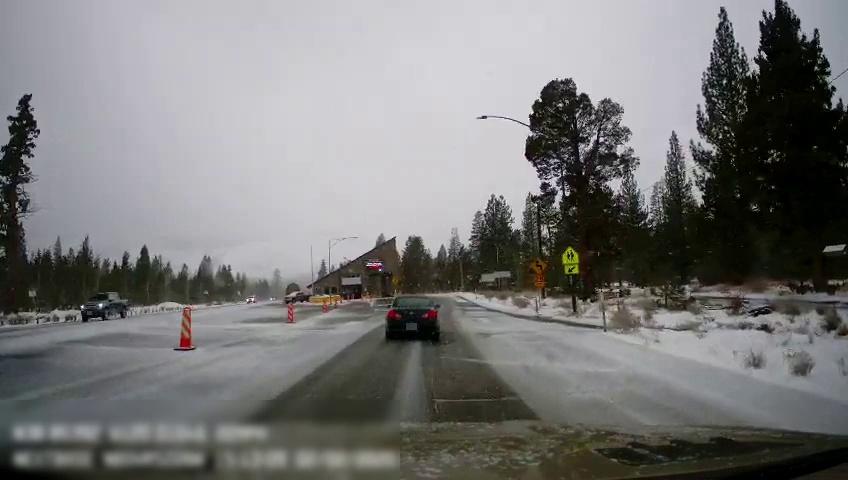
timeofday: Day
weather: Snowy
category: Drivable Space
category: Vehicles | Truck
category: Vehicles | Car
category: Vehicles | Truck
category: Vehicles | Truck
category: Traffic | Signs
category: Traffic | Signs
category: Traffic | Signs
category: Traffic | Signs
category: Traffic | Signs
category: Traffic | Signs